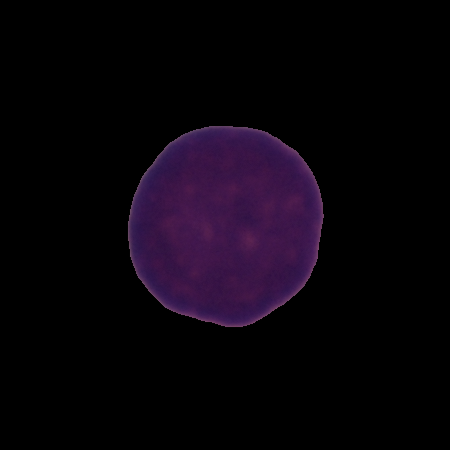
Label: healthy